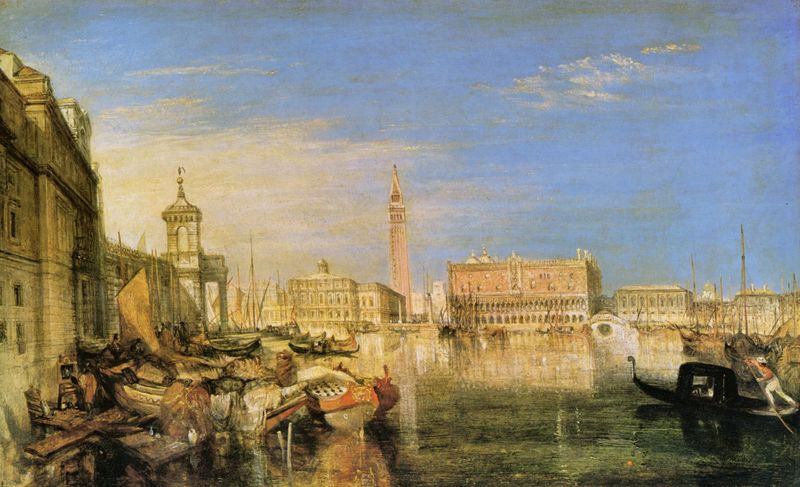
Titel: Seufzer-Brücke, Dogen-Palast und Zollhaus, Venedig: Canaletti-Malerei
Künstler: William Turner
Standort: London
Institution: Tate Gallery
Schlagwörter: blau, dunkel, gemälde, himmel, mann, meer, schatten, wasser, weiß, wolken, gelb, landschaft, menschen, ocker, see, stadt, grau, hell, holz, licht, orange, pastell, schwarz, säule, gebäude, haus, rot, schloss, beige, malerei, architektur, silber, spitze, bild, spiegel, dämmerung, häuser, spiegelung, brücke, gewässer, kanal, kirche, sonne, gold, rosa, boot, boote, paddel, turm, hellblau, schiff, schiffe, segel, ansicht, fassade, fassaden, italien, vedute, venedig, spiegelbild, mast, formen, sonnenuntergang, platz, hafen, masten, fluß, querformat, steg, turner, spitz, detail, reflexe, rudern, maler, melancholie, durchgang, tor, stadtansicht, bögen, italie, glockenturm, türme, palast, palazzo, oberfläche, wasseroberfläche, blaugrün, blauer himmel, heaven, unkel, water, maste, golden, ciel, anlegestelle, eau, canaletto, vedutte, campanile, lagune, ville, häuserzeile, paläste, venice, canale grande, vendig, gondel, gondeln, gondoliere, markus, schifffahrt, nuages, dogenpalast, markusplatz, canal grande, kanäle, campanille, grande, barke, mer, enland, hafenturm, seufzer, venice beach, wasserobrfläche, venise, giudecca, morgenlicht, dogen, océan, 1810, bruecken, gondolfiere, italian, dämmerunhg